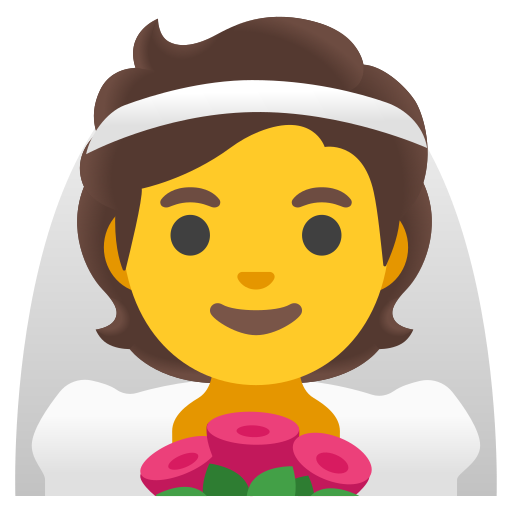
Emoji: 👰